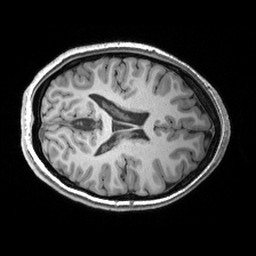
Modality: T1w
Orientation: axial
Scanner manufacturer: siemens
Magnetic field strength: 3 T
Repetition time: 2.53 s
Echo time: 0.00299 s